Question: I'm trying to understand why the answer to this question is C. According to a lecture I just watched, the PriorityQueue keeps the smallest element at the front and the rest doesn't matter or has no set order. So when adding a value less than the current min, the current min is moved to the end of the queue or to the back of the list and the new min takes its place at the front. That logic doesn't seem to work here so I think I'm missing something. In the video it was mentioned that index 0 wasn't going to be used but I couldn't find a reason why. I wonder if this is what I'm missing. What's going on with the rest of the values?
This is what is happening..
46
26 46
18 46 26
15 18 26 46
9 15 26 46 18
9 15 26 46 18 38
9 15 12 46 18 38 26
9 15 12 45 18 38 26 46
This is what I get using the logic I explained above
46
26 46
18 46 26
15 46 26 18
9 46 26 18 15
9 46 26 18 15 38
9 46 26 18 15 38 12
9 46 26 18 15 38 12 45
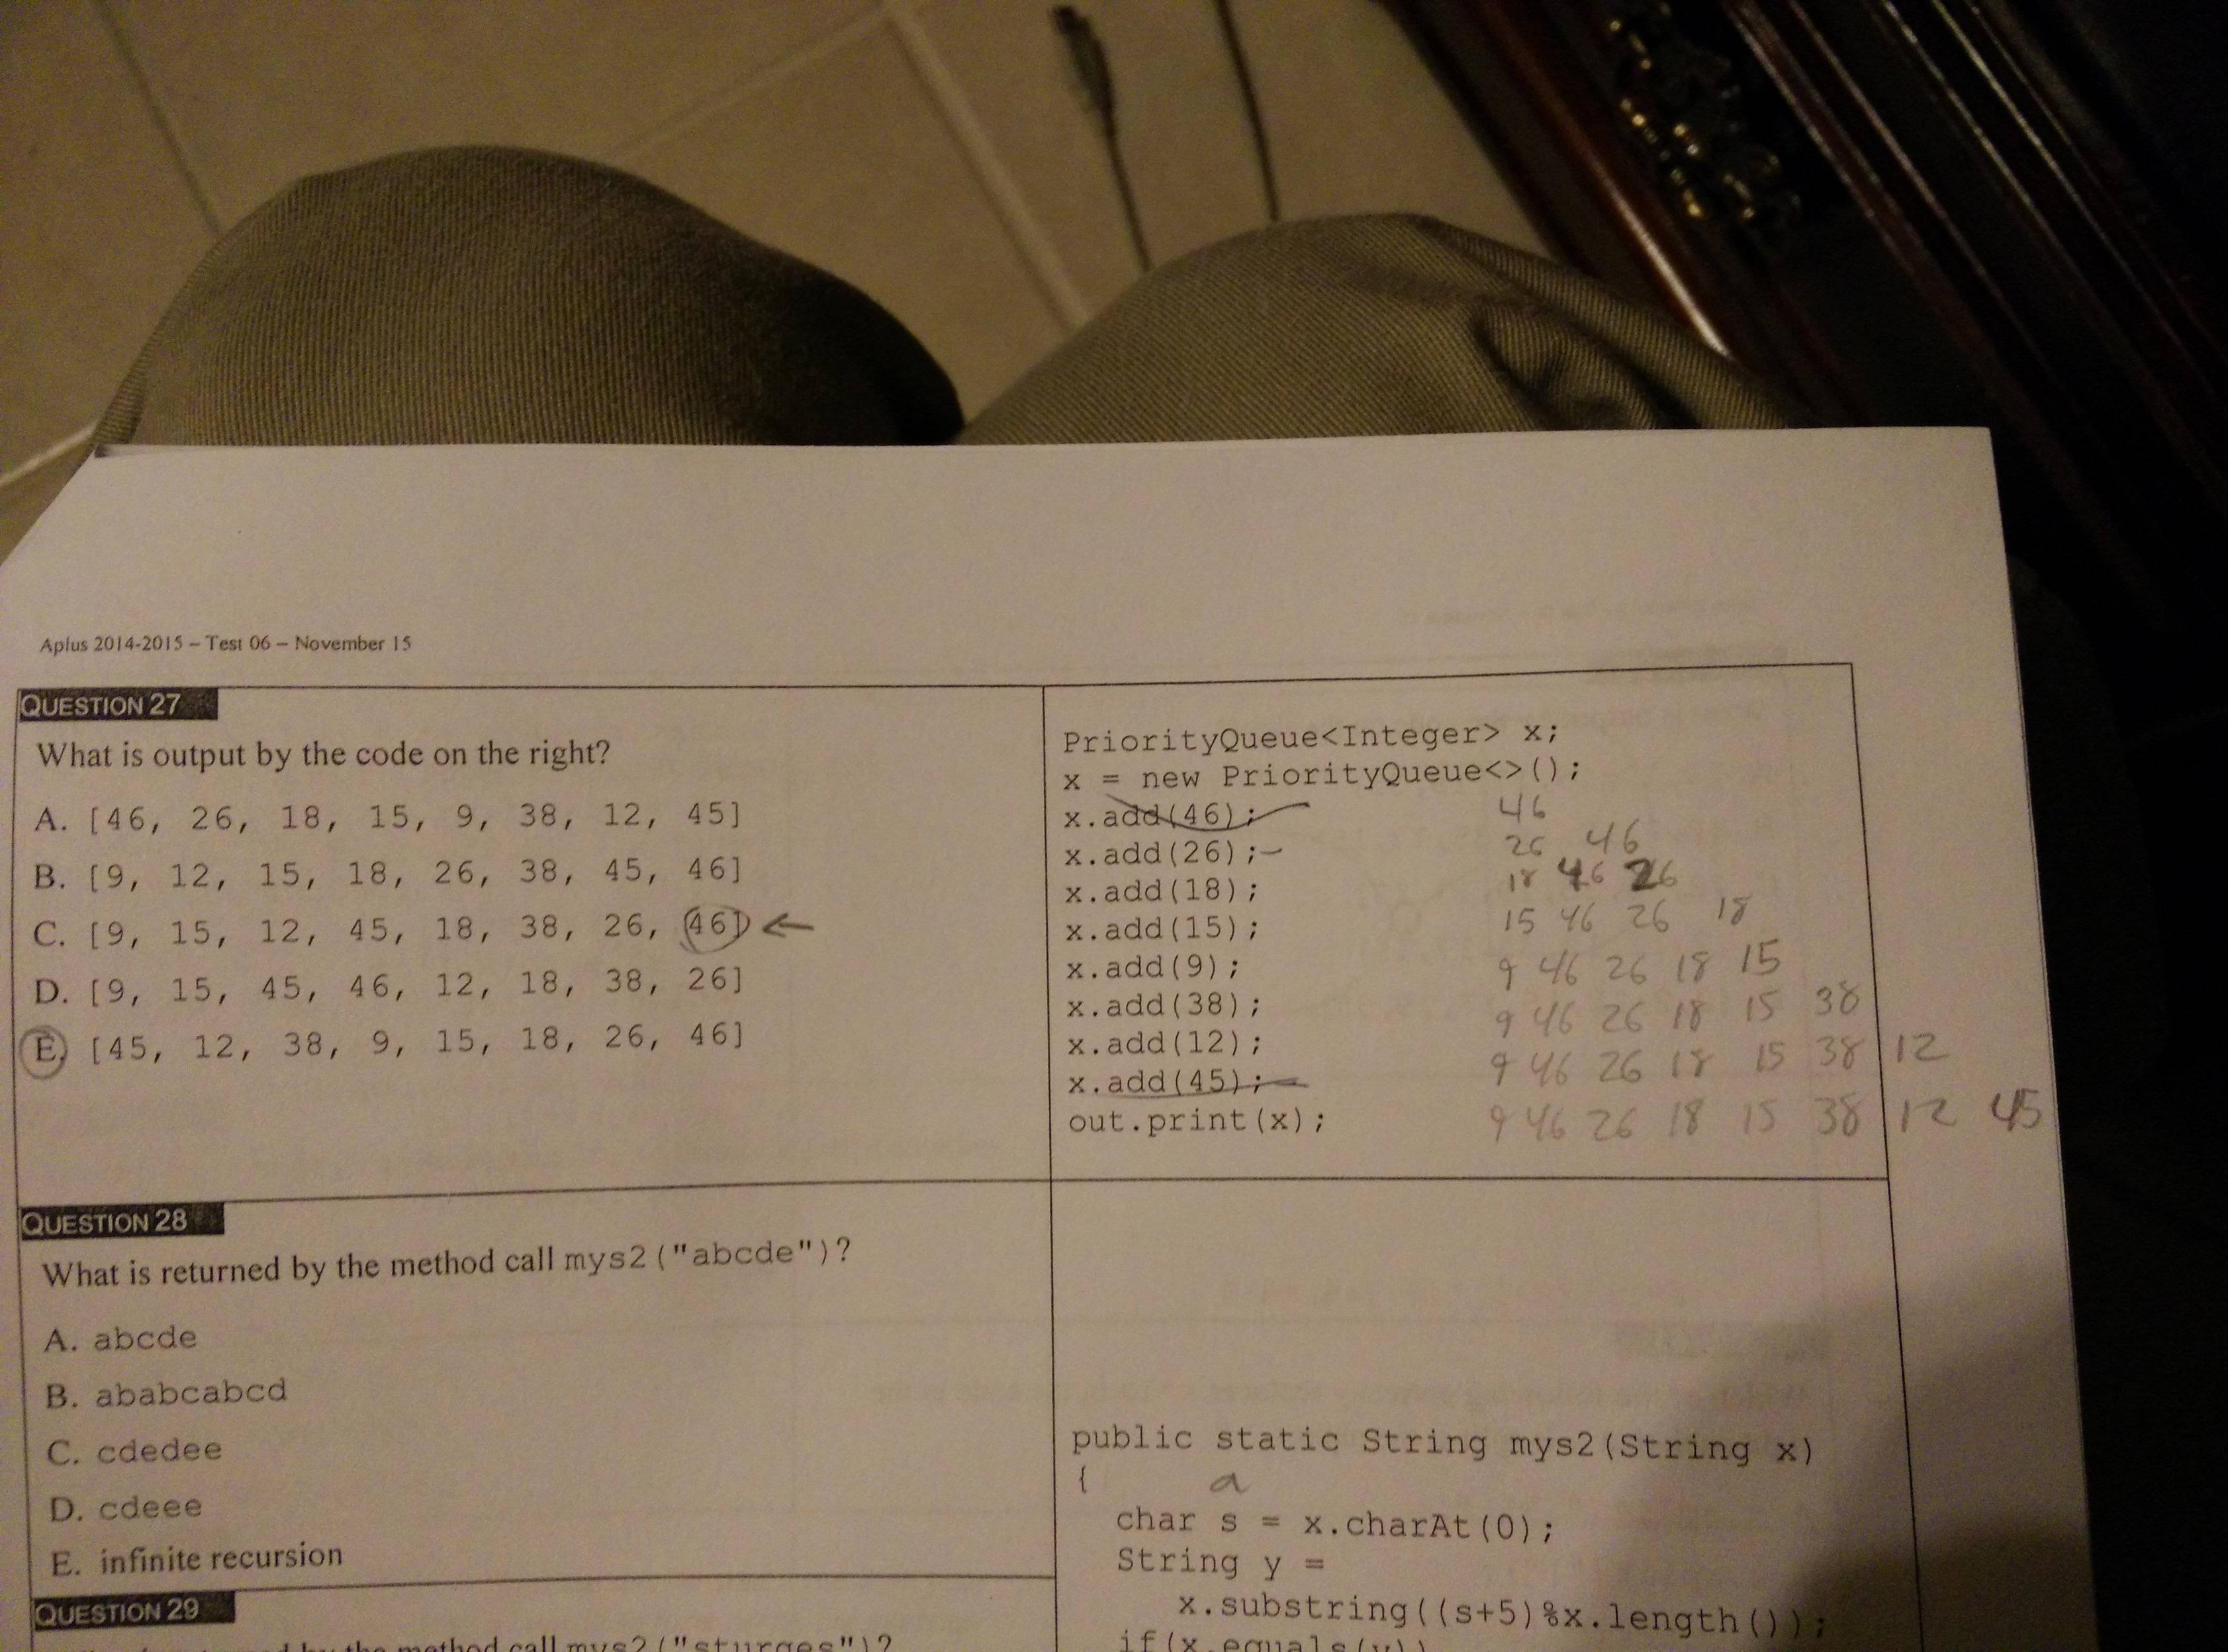
Answer: The priority queue organizes the elements (if it is a min queue) so that the root is the minimum element.
Note that in this example, the queue is backed by a heap data structure and the heap is stored as an array. A heap maintains the property that the root is larger than its children (left and right) and that each of its children share the same property in that each of the child nodes is larger than its children. This property of a heap is the key in answering the question you posted.
<URL>
The text above has a schematic on insertion to a heap and that would answer your question. In the example elements are inserted one after the other and they propagate upwards (called siftup in some implementations) to its place in the heap data structure and to add n elements requires nlogn complexity.
I would recommend drawing the heap as a binary tree by repeatedly inserting the elements and you would also come to the same conclusion which is (c).
If you are interested in experimenting with some java code, you could download two classes for an elementary implementation of a heap and play with them. They are at:
<URL>
Note that this implementation uses the "siftDown" approach wherein it translates a given "n" element array into a heap in o (n) complexity. You could download the code and play with it and implement the "siftUp" approach on your own to garner an understanding of the heap data structure. Note the code is in Java.